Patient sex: F
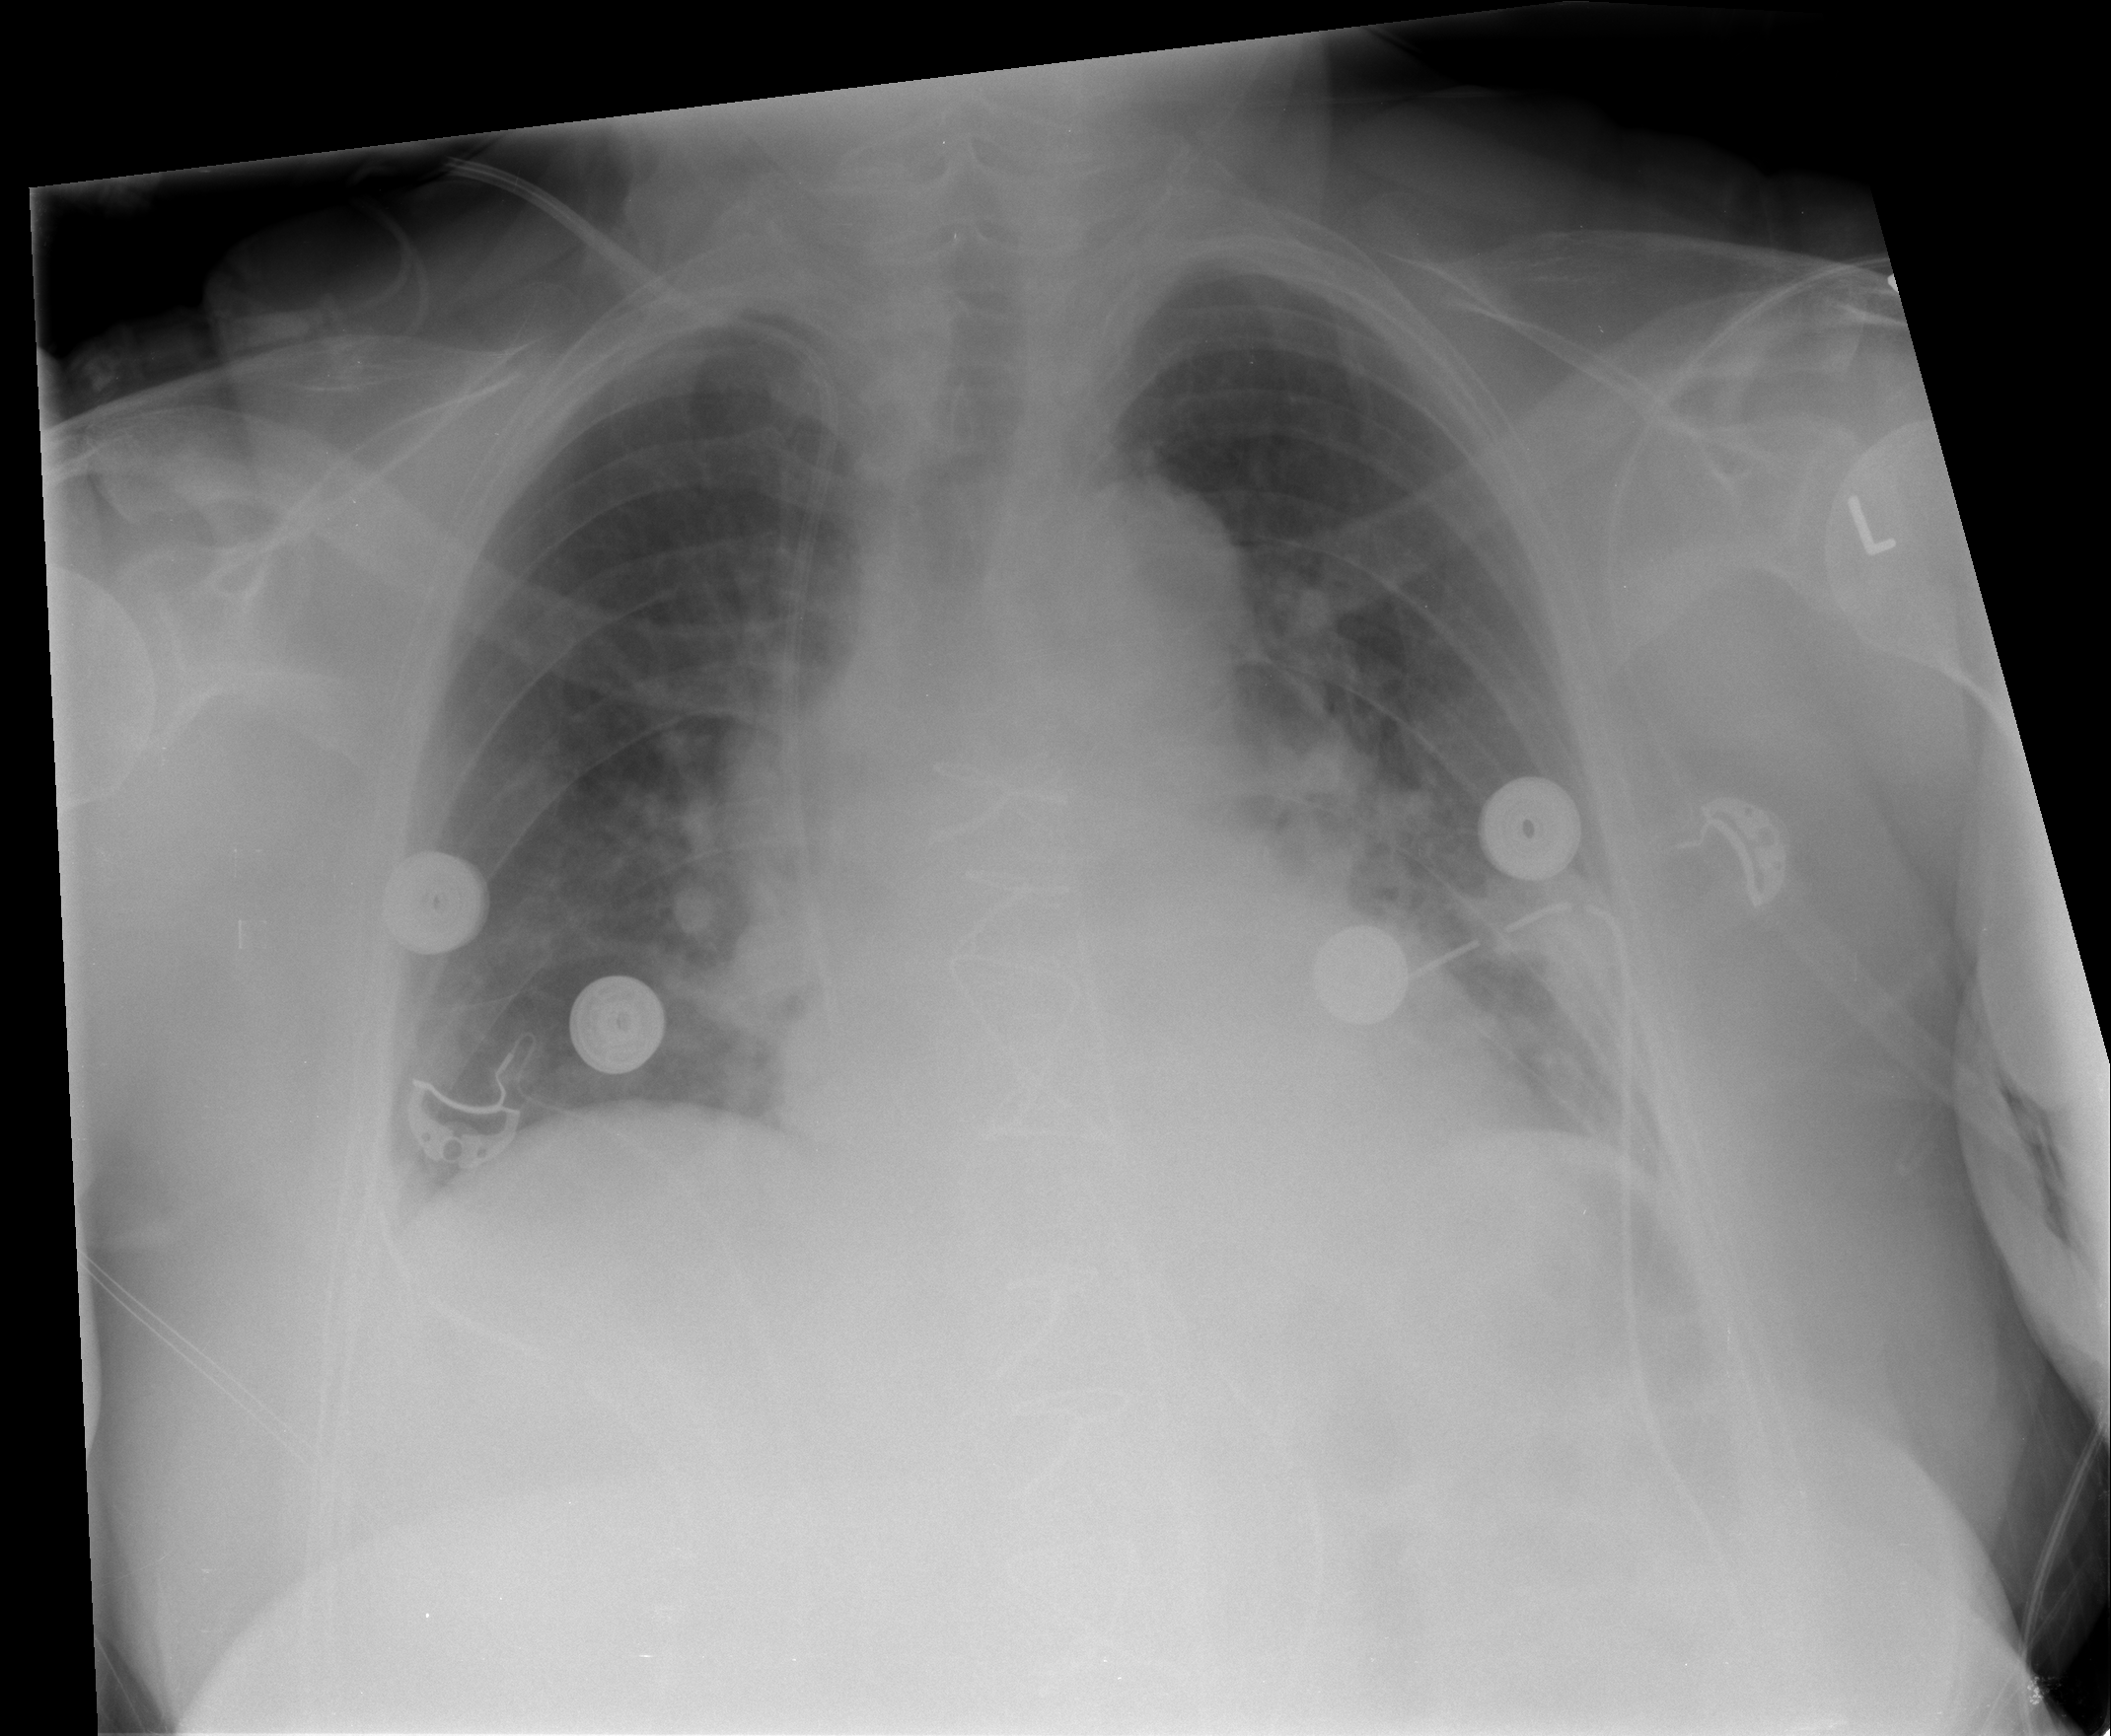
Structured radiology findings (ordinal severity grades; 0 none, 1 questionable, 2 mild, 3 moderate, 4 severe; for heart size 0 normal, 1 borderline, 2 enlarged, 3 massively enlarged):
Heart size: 1
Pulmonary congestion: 2
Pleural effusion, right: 0
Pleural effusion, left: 1
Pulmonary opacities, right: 0
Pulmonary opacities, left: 0
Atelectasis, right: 1
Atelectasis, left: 1